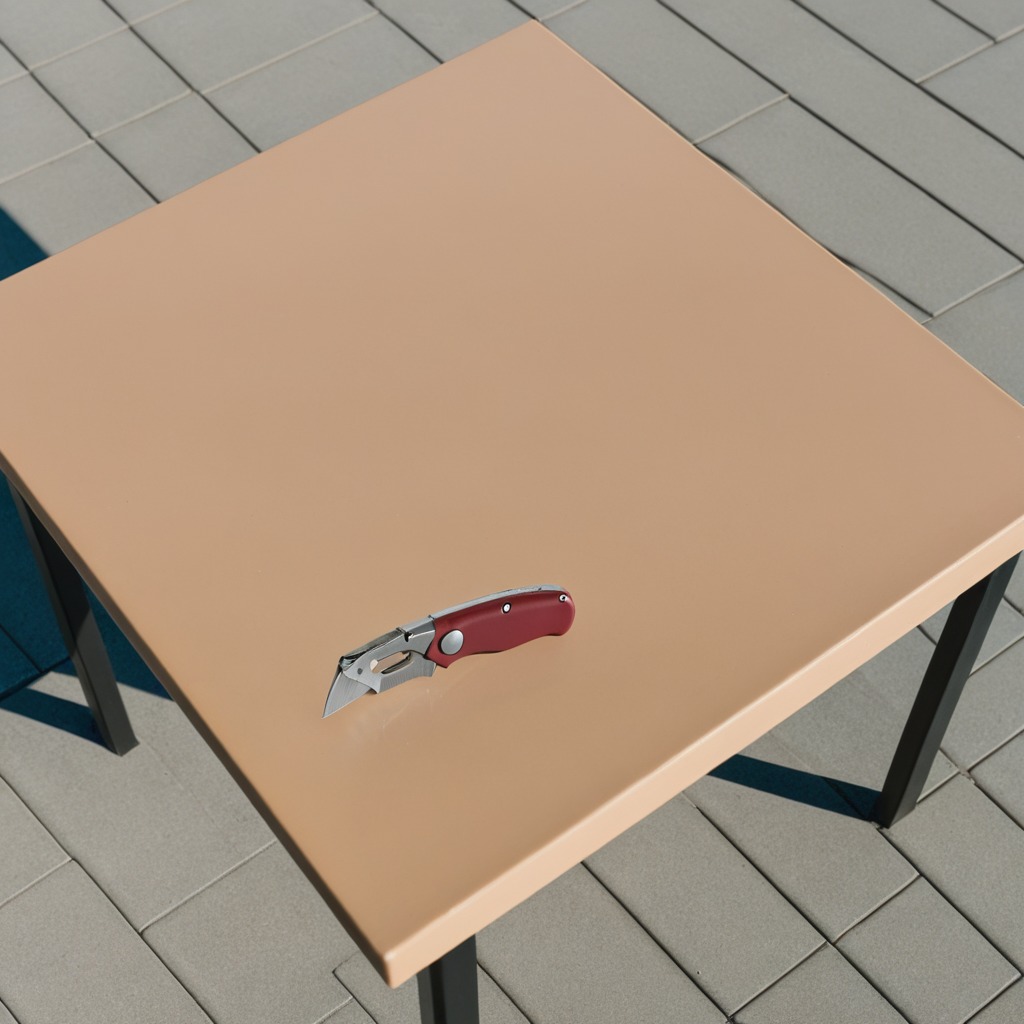
A utility knife lies on the table.